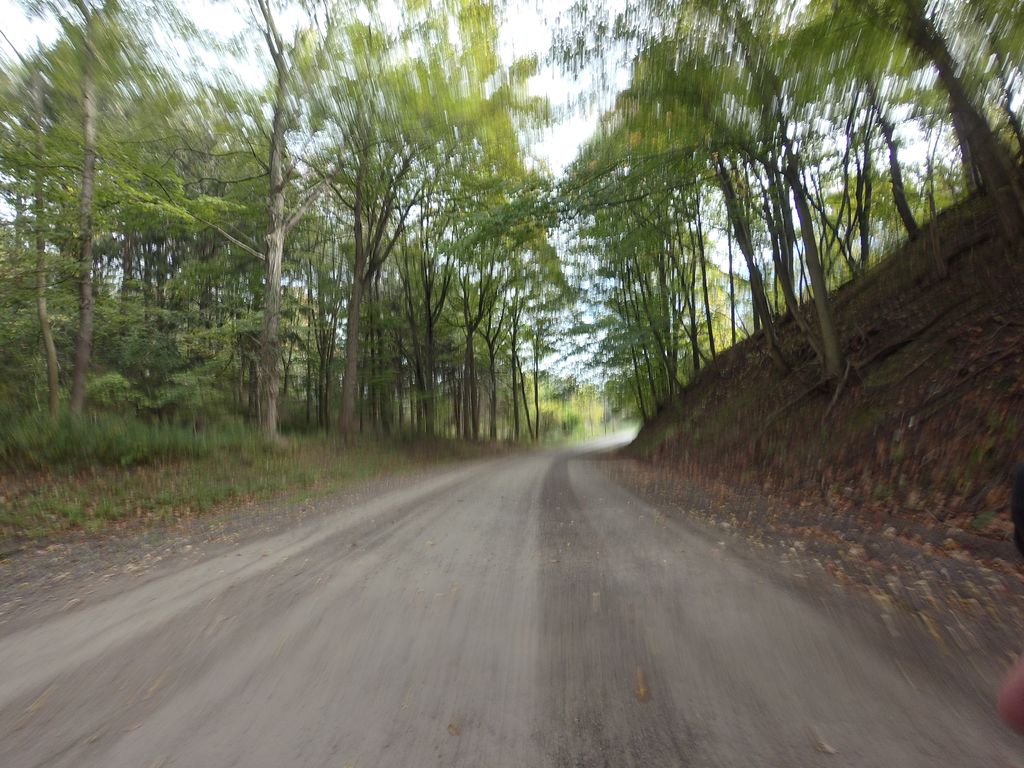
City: hamilton